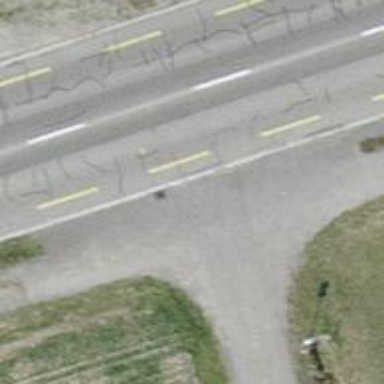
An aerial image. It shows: Well-maintained track road of grade 1.